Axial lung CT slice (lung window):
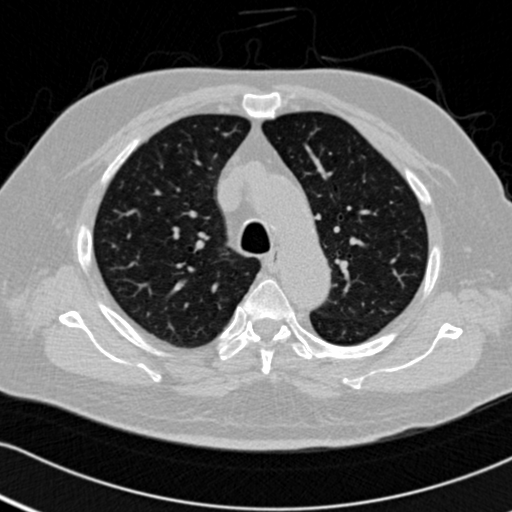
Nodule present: no